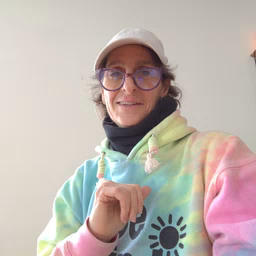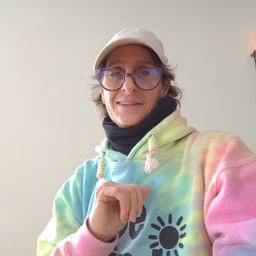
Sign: cry